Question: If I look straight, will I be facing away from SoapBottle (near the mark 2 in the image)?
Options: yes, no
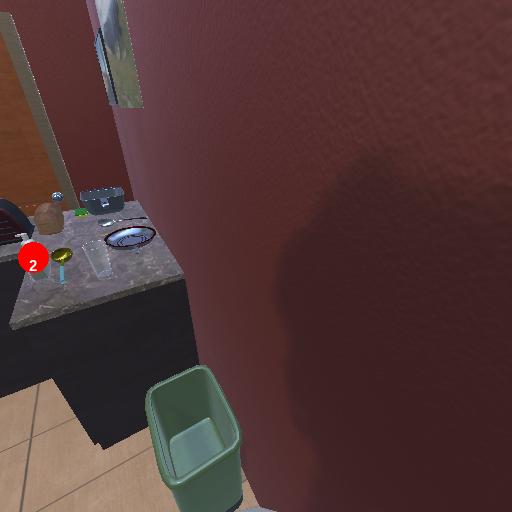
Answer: yes